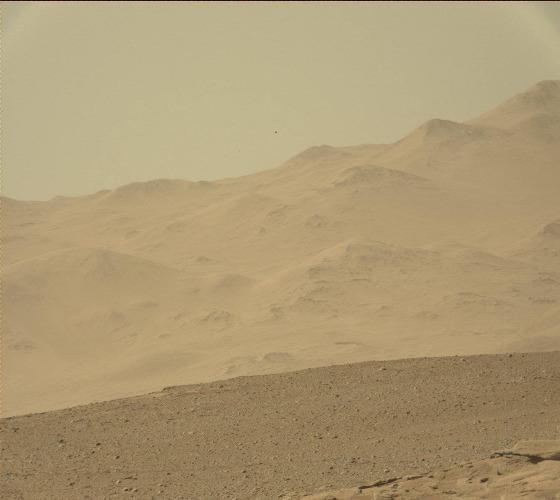
Terrain classes present: Bedrock, Gravel / Sand / Soil, Sky / Distant Mountains